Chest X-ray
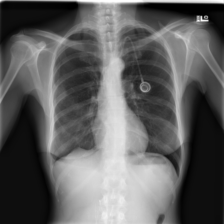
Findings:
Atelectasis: negative
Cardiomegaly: negative
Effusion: positive
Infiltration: negative
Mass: negative
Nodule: negative
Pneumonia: negative
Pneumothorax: negative
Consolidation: negative
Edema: negative
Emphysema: negative
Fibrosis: negative
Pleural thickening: negative
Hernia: negative